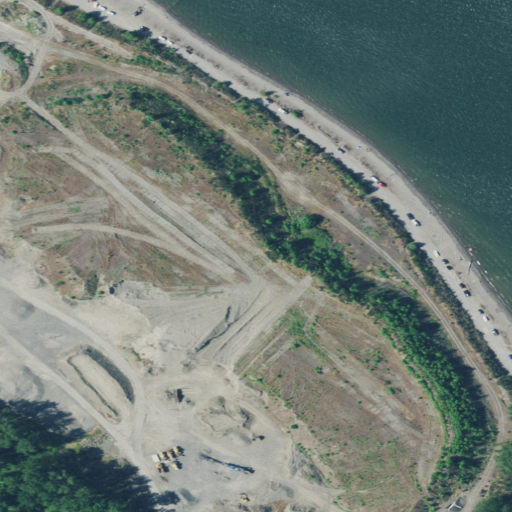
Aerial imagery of bar in Oregon named Slaughters Bar containing barren land, open water, herbaceous wetlands, woody wetlands, and high intensity development